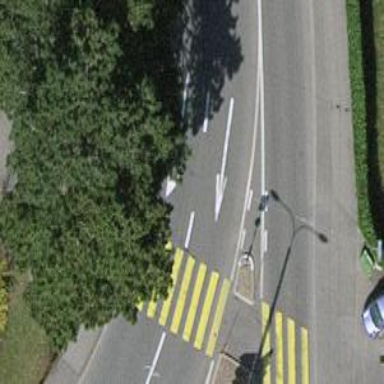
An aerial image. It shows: Secondary asphalt road with trolley wire and lane markings.